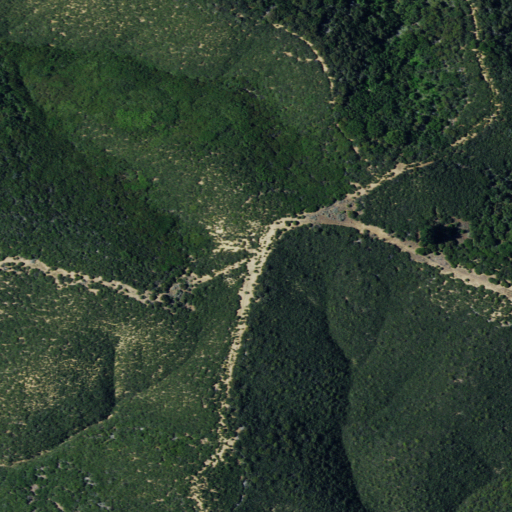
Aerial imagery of mountain in California named Paloma Mountain containing shrub, evergreen forest, and mixed forest